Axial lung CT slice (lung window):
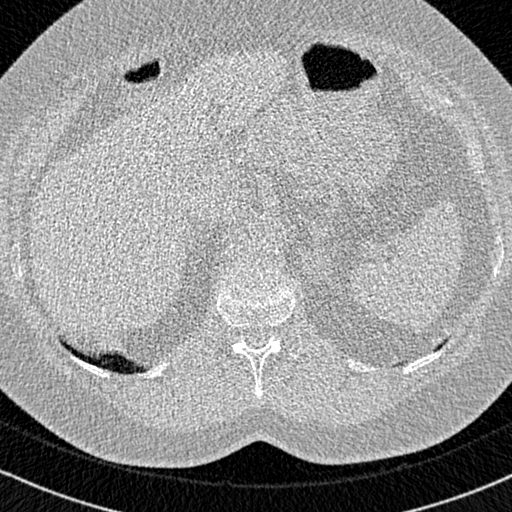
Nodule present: no